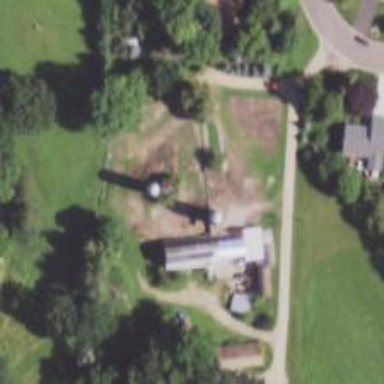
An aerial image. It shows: Silo.